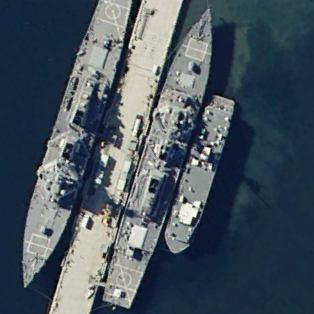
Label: destroyer